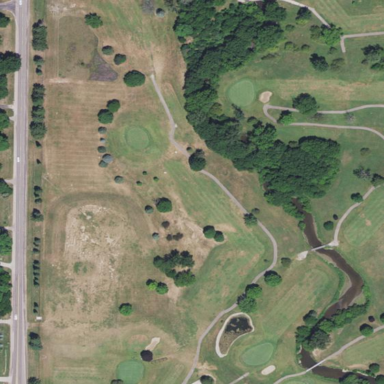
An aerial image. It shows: Area of rough grass used for golf.